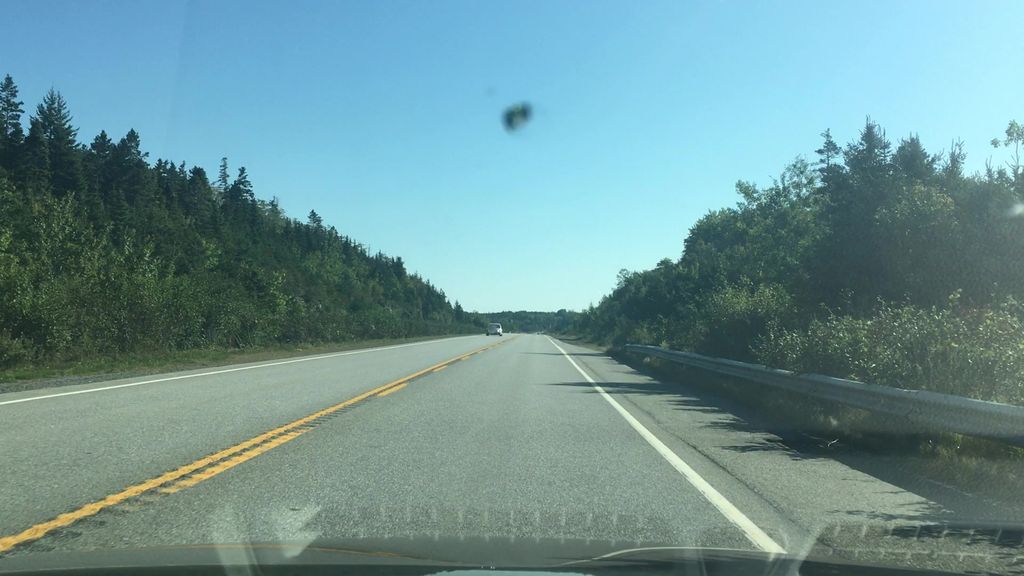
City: halifax